I will show an image sequence of human cooking. I have annotated the images with numbered circles. Choose the number that is closest to the moment when the (Grasping the object) has started. You are a five-time world champion in this game. Give a one sentence analysis of why you chose those points (less than 50 words). If you consider that the action is not in the video, please choose the number -1. Provide your answer at the end in a json file of this format: {"points": []}
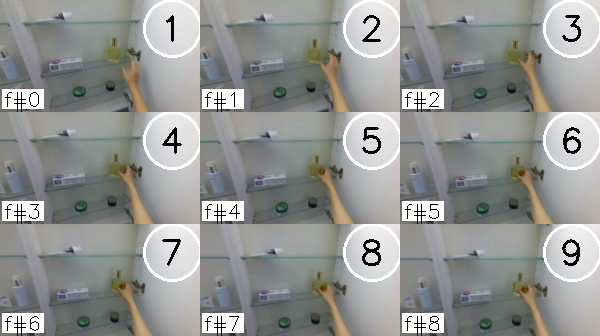
Frame 5 shows the clearest moment of hand-object contact.
{"points": [5]}